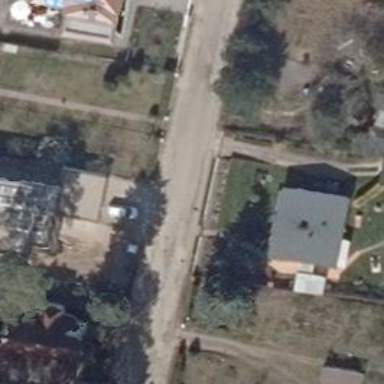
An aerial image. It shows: Residential road with compacted surface.